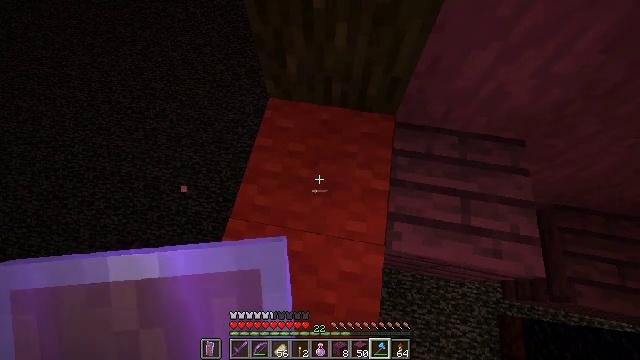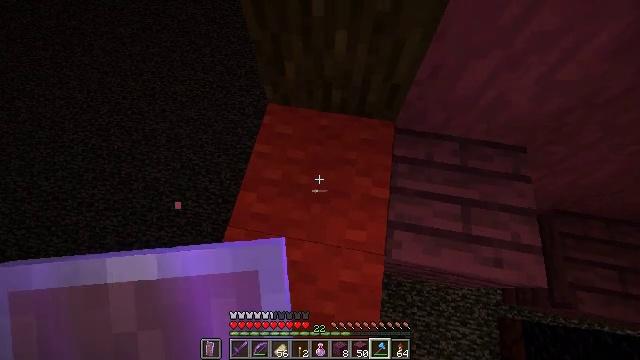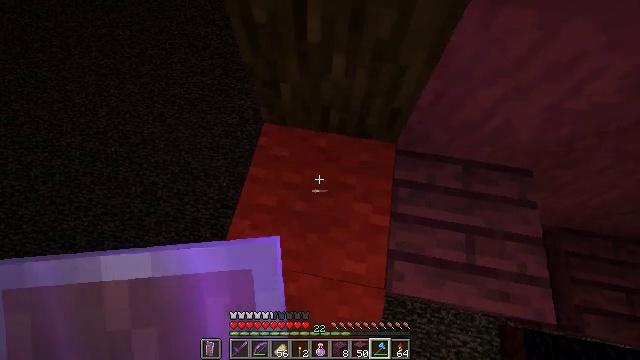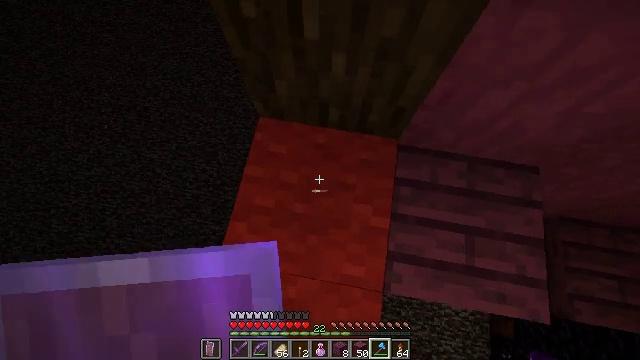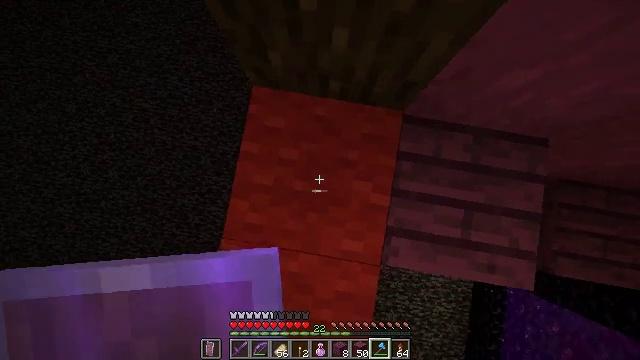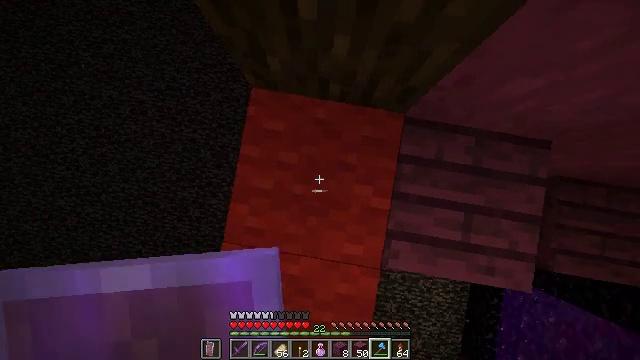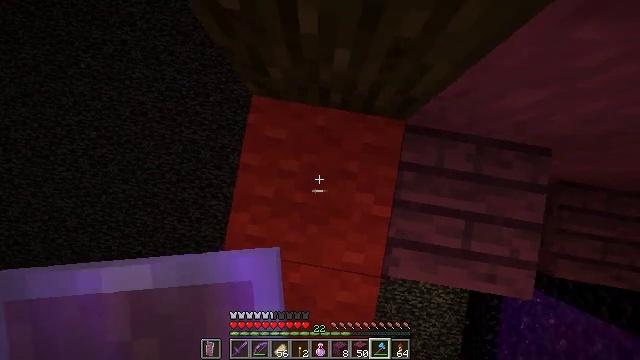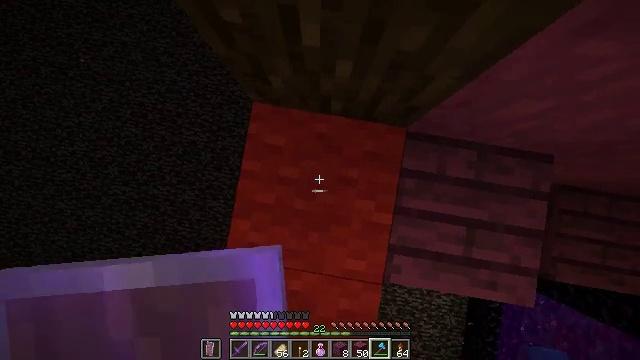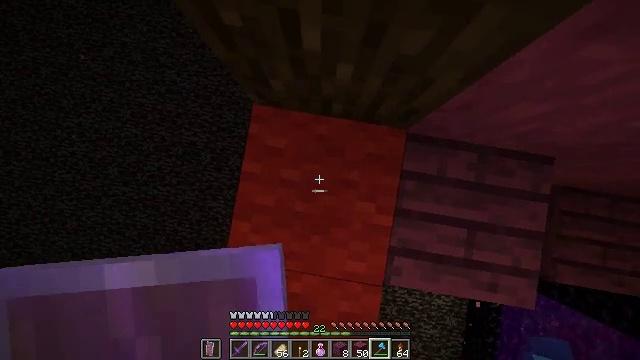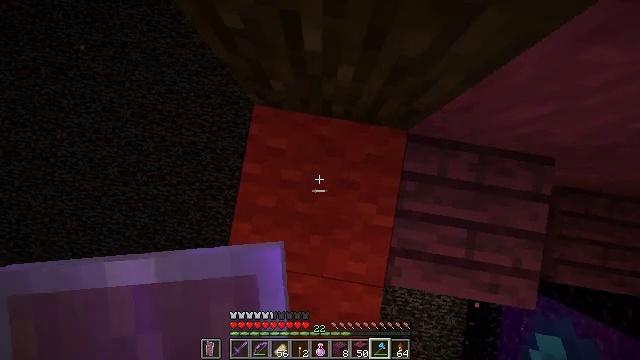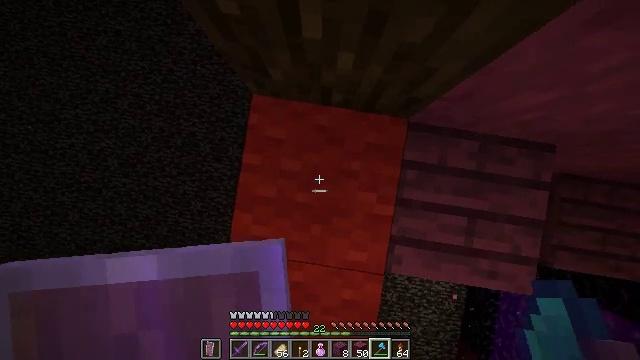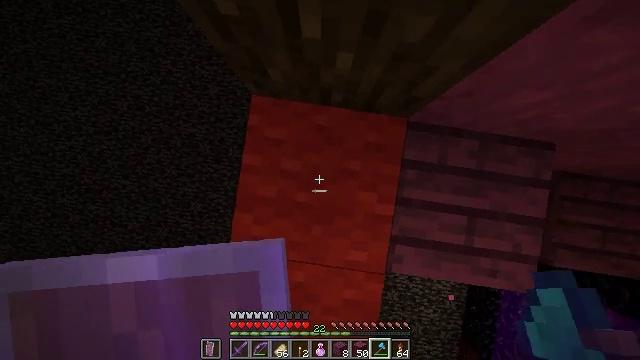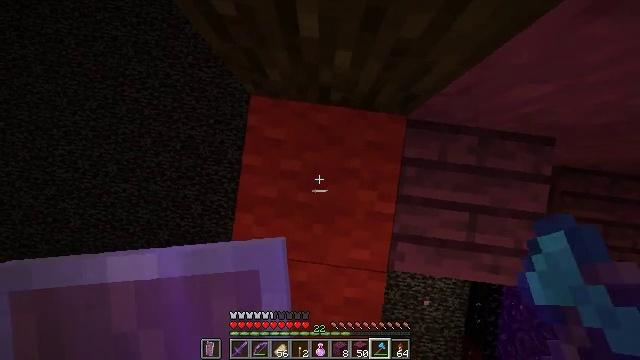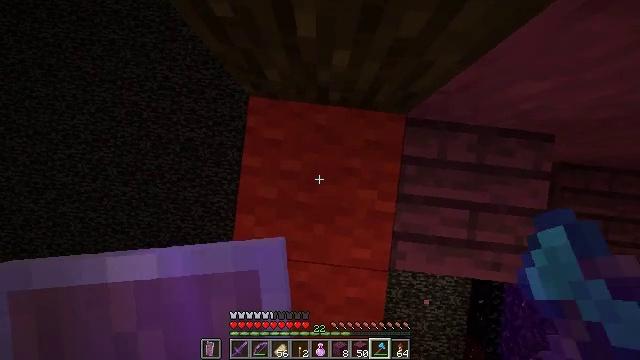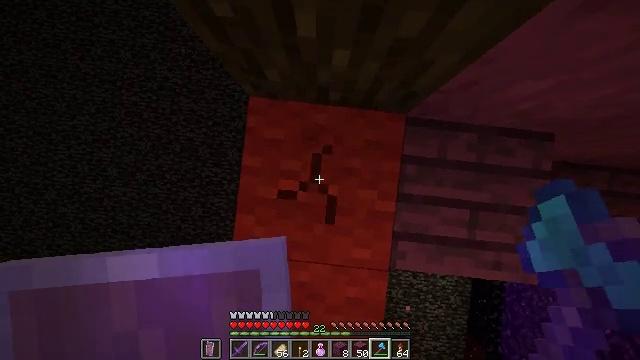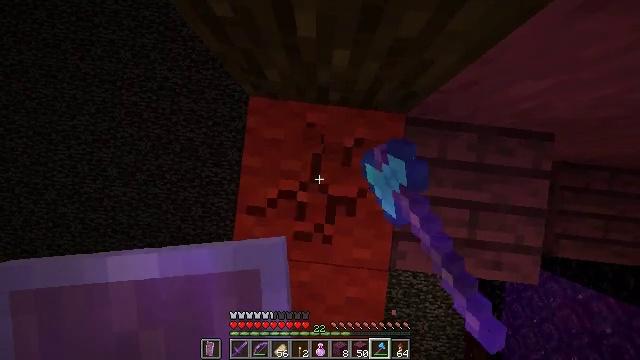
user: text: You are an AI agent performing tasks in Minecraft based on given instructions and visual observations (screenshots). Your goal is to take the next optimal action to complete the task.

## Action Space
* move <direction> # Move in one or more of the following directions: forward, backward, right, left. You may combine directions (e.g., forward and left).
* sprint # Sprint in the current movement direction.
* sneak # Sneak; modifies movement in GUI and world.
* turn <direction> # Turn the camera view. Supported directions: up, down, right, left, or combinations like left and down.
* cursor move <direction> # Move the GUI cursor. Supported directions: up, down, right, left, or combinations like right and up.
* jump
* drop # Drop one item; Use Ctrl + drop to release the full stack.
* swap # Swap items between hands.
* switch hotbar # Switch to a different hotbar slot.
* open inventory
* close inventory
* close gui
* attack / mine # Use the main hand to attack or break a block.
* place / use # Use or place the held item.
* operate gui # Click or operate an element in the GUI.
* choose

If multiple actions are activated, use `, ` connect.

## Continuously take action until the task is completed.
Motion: motion action
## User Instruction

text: Remove the red carpet to clear space.
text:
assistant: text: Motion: move forward
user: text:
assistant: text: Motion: move forward
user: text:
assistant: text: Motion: move forward, turn down
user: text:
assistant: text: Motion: move forward, turn down
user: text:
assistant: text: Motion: turn down
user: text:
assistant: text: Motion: no_op
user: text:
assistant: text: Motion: no_op
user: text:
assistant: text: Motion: no_op
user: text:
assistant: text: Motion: no_op
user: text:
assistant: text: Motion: turn down
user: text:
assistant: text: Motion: turn down
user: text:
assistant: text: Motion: turn right and down
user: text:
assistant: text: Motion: turn down
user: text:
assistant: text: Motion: attack / mine
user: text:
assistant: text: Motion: attack / mine
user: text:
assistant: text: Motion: attack / mine
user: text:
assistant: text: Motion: no_op
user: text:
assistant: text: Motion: no_op
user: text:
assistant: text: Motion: no_op
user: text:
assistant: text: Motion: no_op
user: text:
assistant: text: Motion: no_op
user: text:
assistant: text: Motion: no_op
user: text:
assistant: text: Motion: turn right
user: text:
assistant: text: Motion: turn right and down
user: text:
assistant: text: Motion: turn right
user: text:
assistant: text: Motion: turn right
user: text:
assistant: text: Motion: turn right and down
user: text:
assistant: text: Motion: turn right
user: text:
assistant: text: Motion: turn right and up
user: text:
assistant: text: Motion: turn right and up